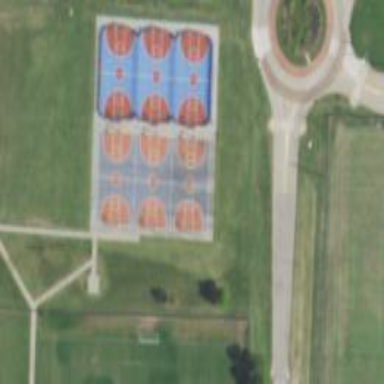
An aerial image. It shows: Basketball court on pitch.